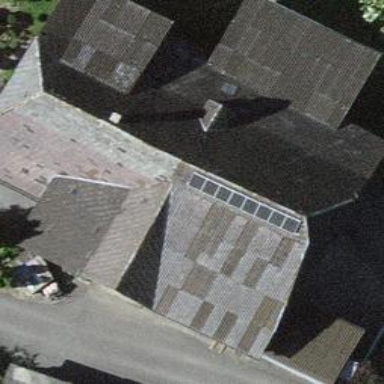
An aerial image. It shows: Farm building.